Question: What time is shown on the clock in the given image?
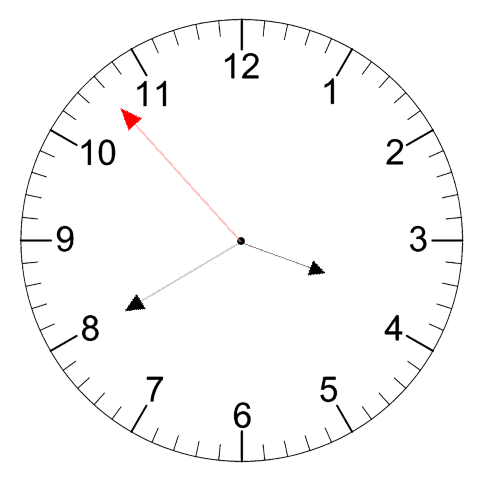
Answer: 03:39:53